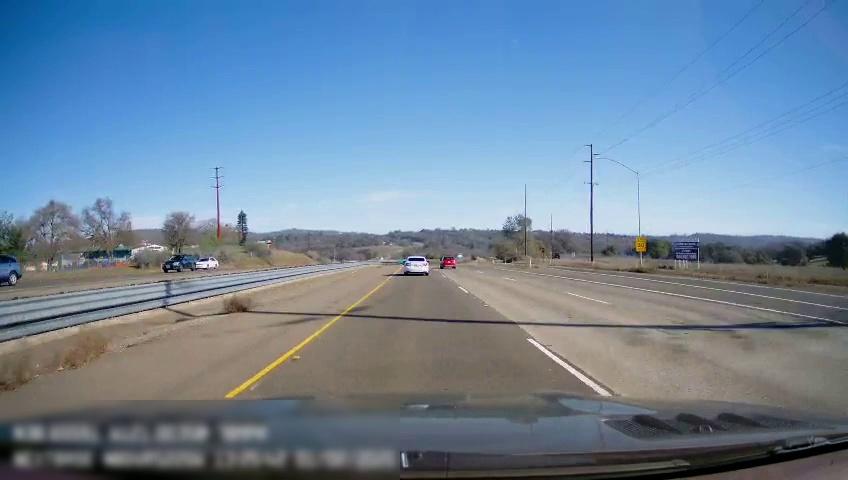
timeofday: Day
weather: Sunny
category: Drivable Space
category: Drivable Space
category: Vehicles | Car
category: Vehicles | Car
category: Vehicles | Car
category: Vehicles | SUV
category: Vehicles | Car
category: Lanes | Current Lane
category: Lanes | Current Lane
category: Lanes | Alternate Lane
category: Lanes | Alternate Lane
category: Lanes | Alternate Lane
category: Lanes | Alternate Lane
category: Traffic | Signs